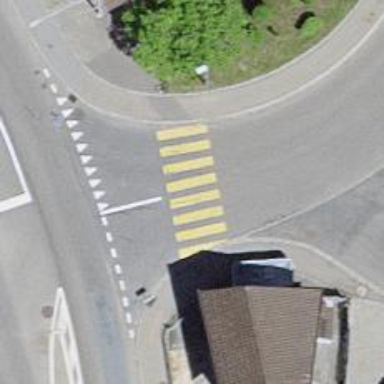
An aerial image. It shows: Uncontrolled crossing on the road.